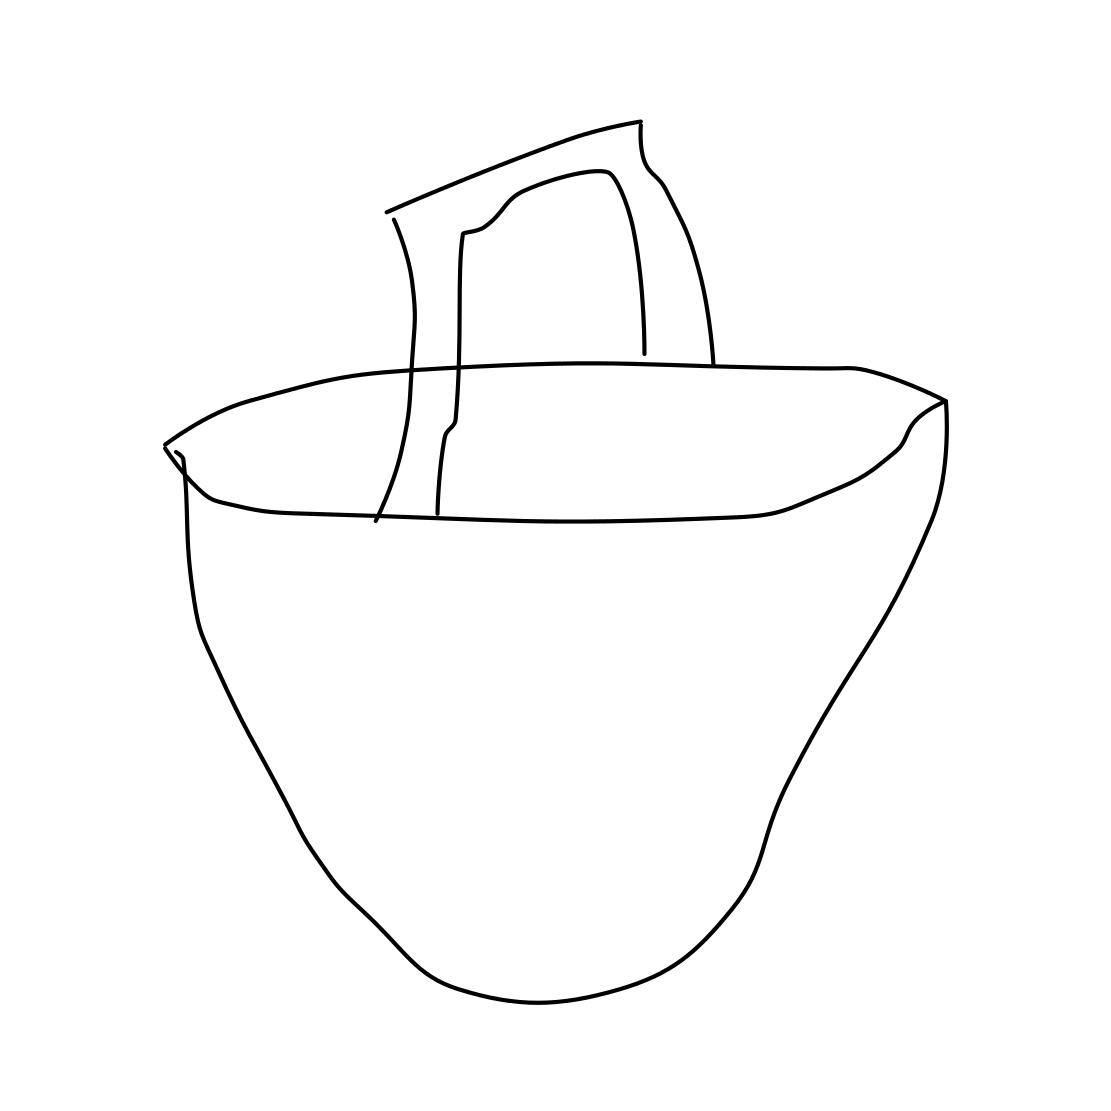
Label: basket